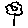
Label: flower